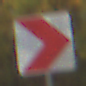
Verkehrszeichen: RichtungstafelnInKurvenKleinLinks
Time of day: Midday
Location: Outdoor (Nature)
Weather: Overcast
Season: Autumn
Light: Natural